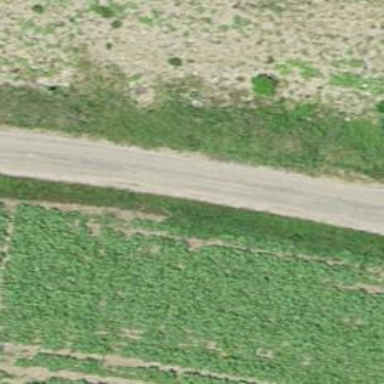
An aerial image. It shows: Well-maintained track road with grade 1 tracktype.